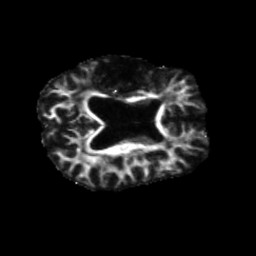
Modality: FA
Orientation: axial
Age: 68
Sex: male
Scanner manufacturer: siemens
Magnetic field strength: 3 T
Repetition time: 5.47 s
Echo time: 0.0854 s